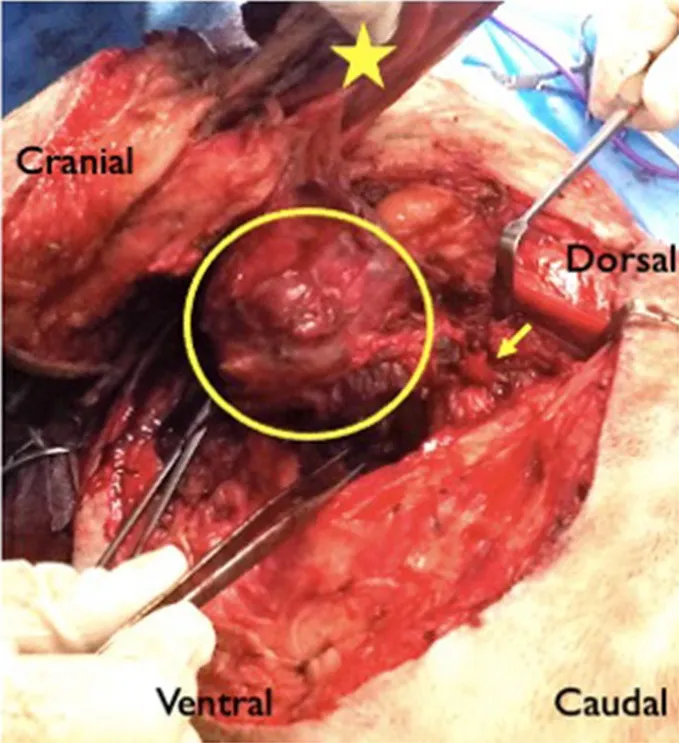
Intraoperative image from case 2 showing a large ovoid axillary mass (circled) with extension (arrow) toward the C7-T1 intervertebral foramen. The star shows the medial aspect of the scapula. The forceps in the surgeon's right hand show the region of the osteotomised rib.
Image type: medical_photograph (other_medical_photograph)